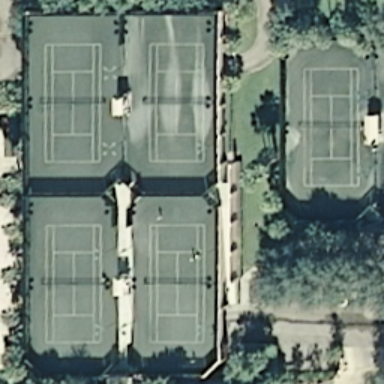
Some tennis courts on the green ground arranged neatly with some plants surrounded .